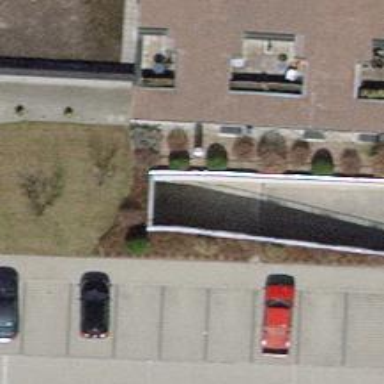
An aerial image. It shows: Parking entrance.